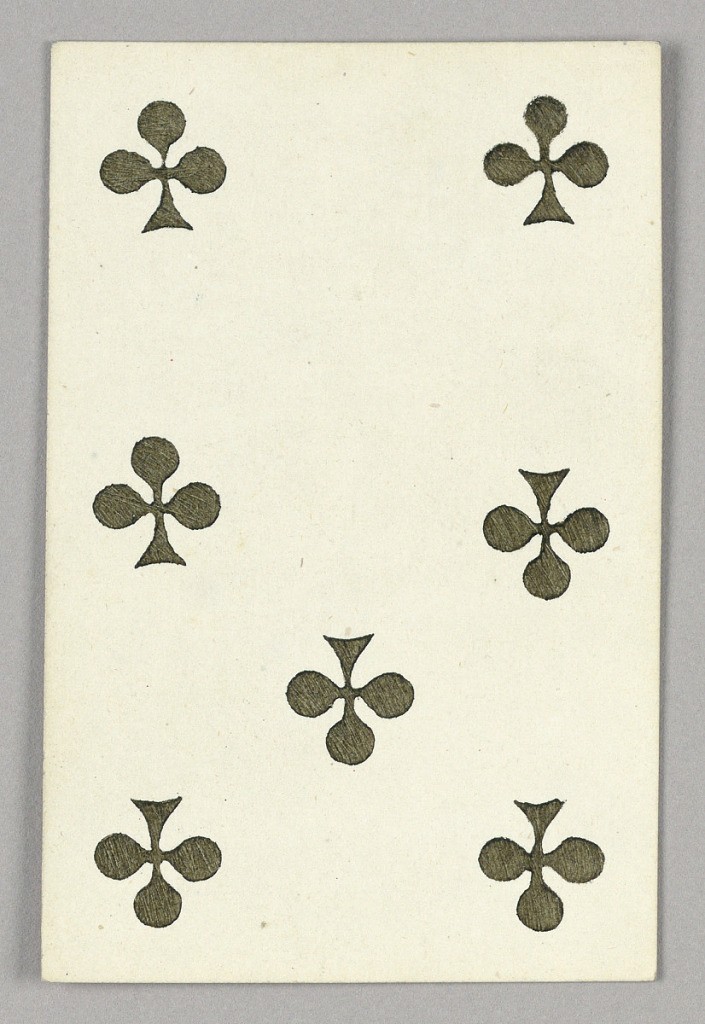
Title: Seven of Clubs from Set of "Jeu Imperial–Second Empire–Napoleon III" Playing Cards
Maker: B.P. Grimaud, Paris, France
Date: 1858
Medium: Lithograph on glazed paper
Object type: Playing Card
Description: Seven of Clubs from Set of "Jeu Imperial-Second Empire-Napoleon III" Playing Cards.